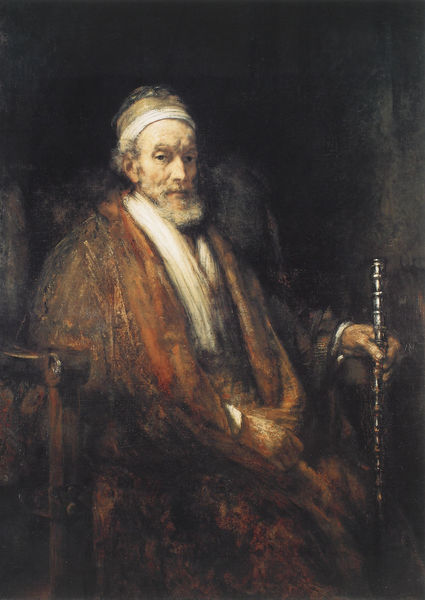
Titel: Jacob Trip
Künstler: Harmensz van Rijn Rembrandt
Institution: London, National Gallery
Schlagwörter: dunkel, gemälde, hand, kopf, mann, schatten, umhang, weiß, sitzen, braun, holz, hut, hüte, kopfbedeckungen, licht, mund, nase, schwarz, stuhl, blick, rot, schal, alt, bart, hemd, mütze, mützen, augen, bärtig, falten, gesicht, halten, rembrandt, herr, holland, holzstuhl, hände, portrait, schauen, öl, haare, mantel, sessel, kaufmann, stock, kopfbedeckung, sitz, alter mann, stab, stuhllehne, dreiviertelprofil, alter, selbstbildnis, priester, london, amsterdam, bärtiger, alter herr, bekannt, weißer bart, national gallery, bartträger, 16. jh, alt mann stab stuhl